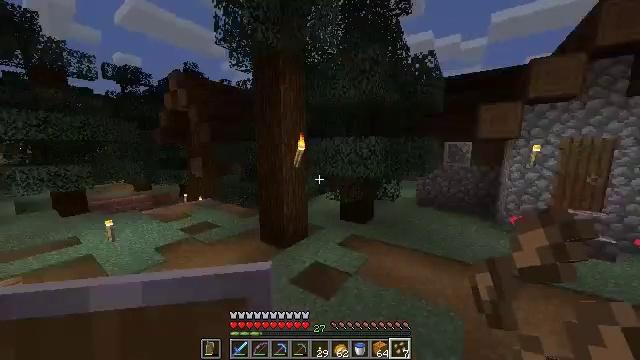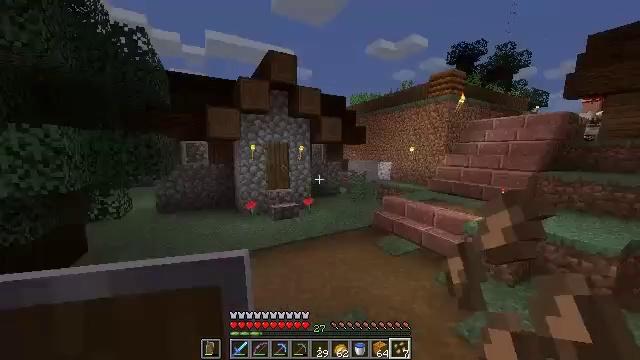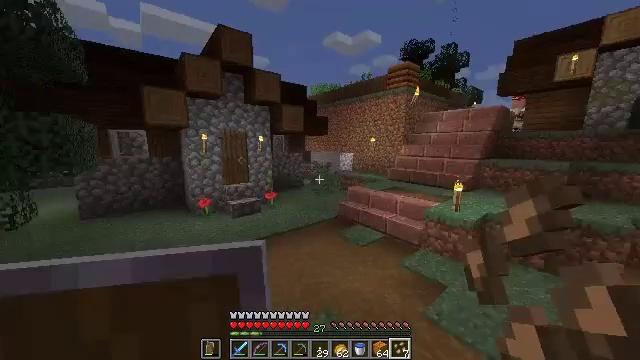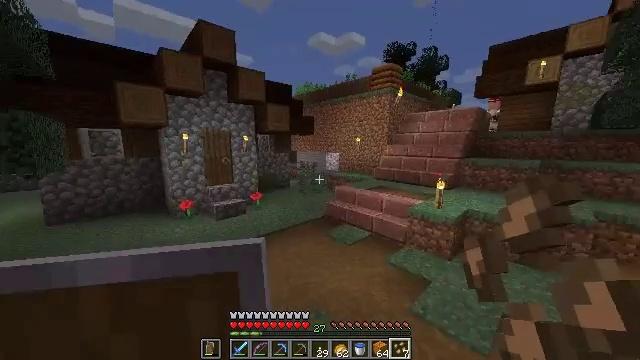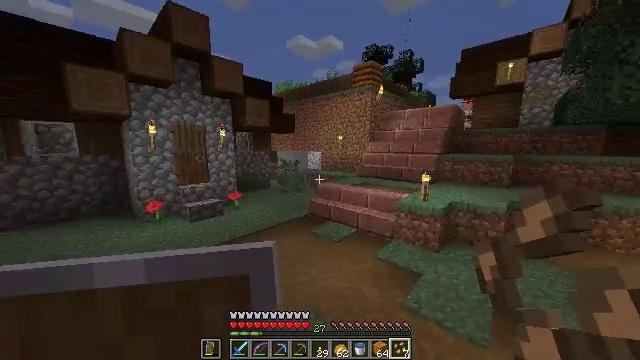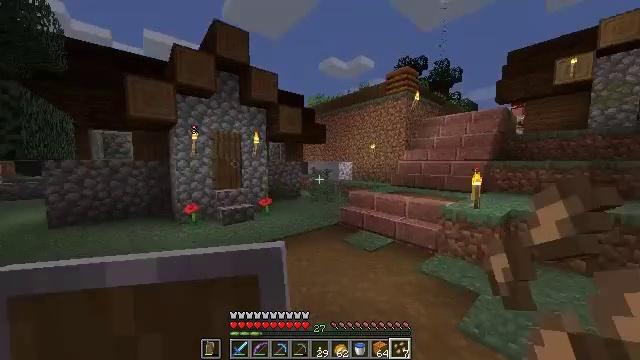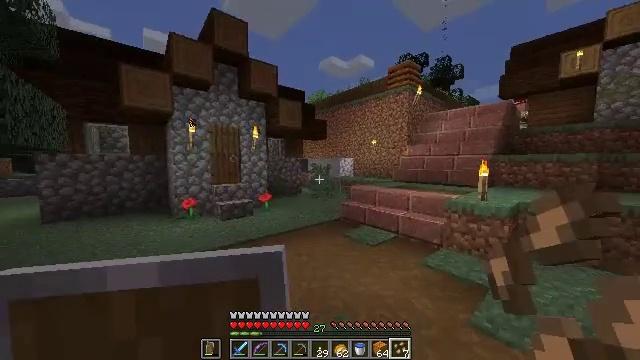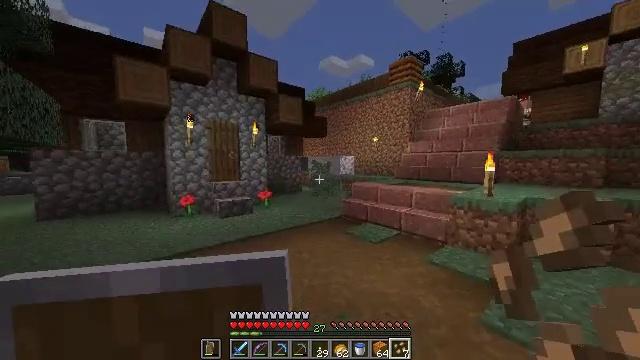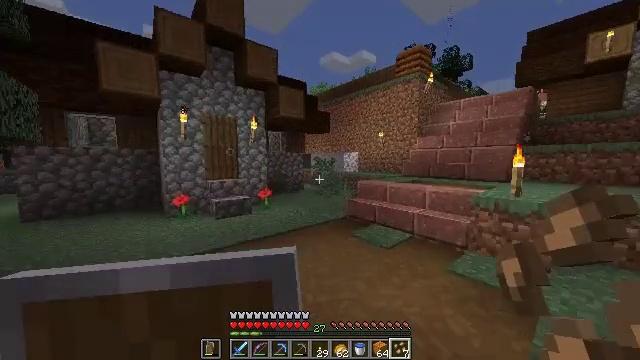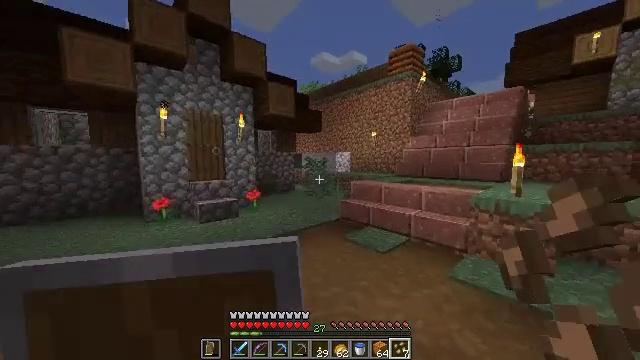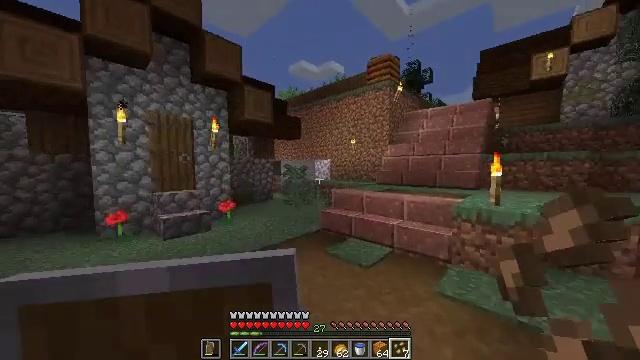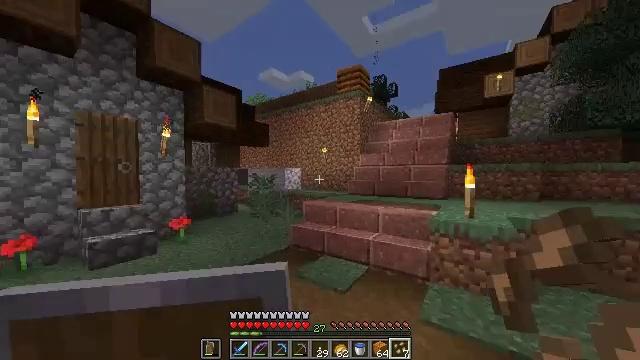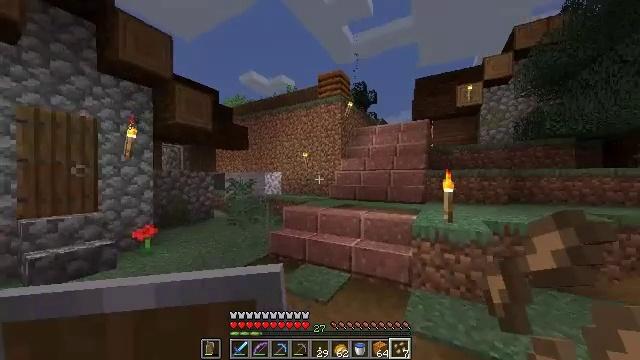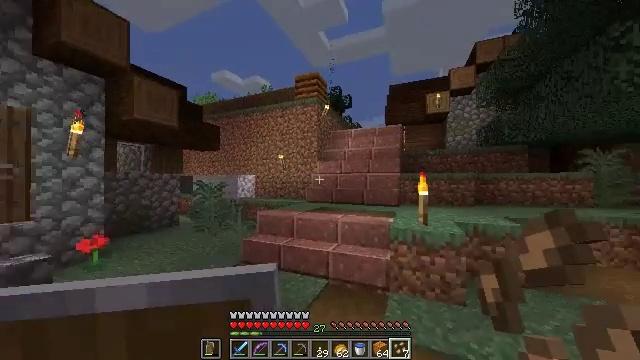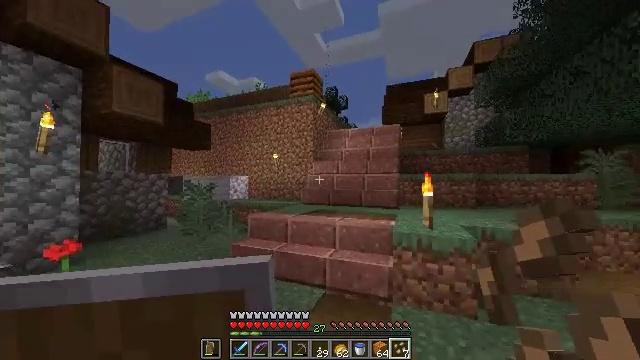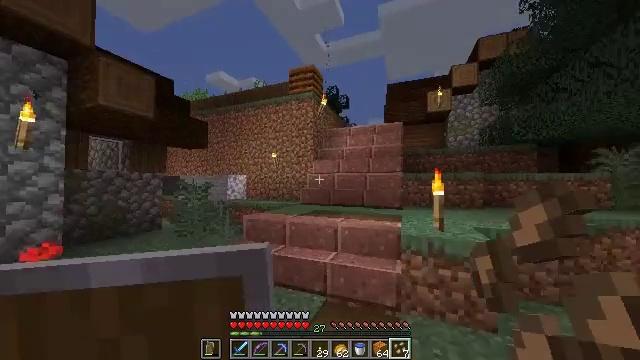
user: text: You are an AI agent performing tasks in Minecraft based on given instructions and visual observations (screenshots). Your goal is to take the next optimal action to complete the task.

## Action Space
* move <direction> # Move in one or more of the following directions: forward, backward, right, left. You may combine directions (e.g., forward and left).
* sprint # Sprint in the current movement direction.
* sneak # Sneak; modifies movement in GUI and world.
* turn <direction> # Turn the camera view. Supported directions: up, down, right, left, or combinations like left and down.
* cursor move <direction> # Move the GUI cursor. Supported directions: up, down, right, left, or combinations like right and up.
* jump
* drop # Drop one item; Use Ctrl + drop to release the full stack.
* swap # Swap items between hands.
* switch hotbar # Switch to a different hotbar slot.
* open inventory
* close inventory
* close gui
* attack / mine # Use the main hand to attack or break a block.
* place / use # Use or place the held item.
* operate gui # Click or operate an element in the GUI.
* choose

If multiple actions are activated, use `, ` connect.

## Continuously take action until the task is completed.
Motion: motion action
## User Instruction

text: Mine potatoes from the farmland.
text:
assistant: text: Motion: move forward, turn right
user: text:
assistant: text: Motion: move forward, sprint, turn right and down
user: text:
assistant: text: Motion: move forward, sprint, turn right
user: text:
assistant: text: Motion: move forward, sprint, turn right
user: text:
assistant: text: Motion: move forward, sprint, turn left and up
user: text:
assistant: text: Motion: move forward, sprint
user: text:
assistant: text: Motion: move forward, sprint
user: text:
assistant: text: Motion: move forward
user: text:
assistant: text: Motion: move forward, turn right
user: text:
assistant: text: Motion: move forward, turn right and up
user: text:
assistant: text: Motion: move forward, turn right and up
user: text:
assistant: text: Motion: move forward, turn right and up
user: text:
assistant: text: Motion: move forward, turn right
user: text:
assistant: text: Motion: move forward, turn right
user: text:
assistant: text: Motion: move forward
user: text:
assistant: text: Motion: move forward, turn right
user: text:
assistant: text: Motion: move forward
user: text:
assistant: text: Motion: move forward
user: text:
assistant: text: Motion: move forward
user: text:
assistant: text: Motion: move forward
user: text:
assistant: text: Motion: move forward, turn right and up
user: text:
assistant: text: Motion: move forward, switch to hotbar 1
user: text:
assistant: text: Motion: move forward, switch to hotbar 1
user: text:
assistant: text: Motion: move forward, turn right, switch to hotbar 1
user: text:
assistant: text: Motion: move forward, turn right
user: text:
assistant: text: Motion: move forward
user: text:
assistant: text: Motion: move forward, turn right
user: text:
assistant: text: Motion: move forward, sprint
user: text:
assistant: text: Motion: move forward, sprint
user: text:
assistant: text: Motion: move forward, sprint